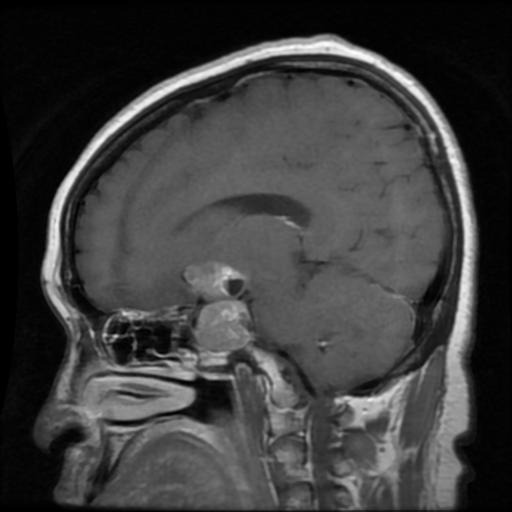
Label: pituitary